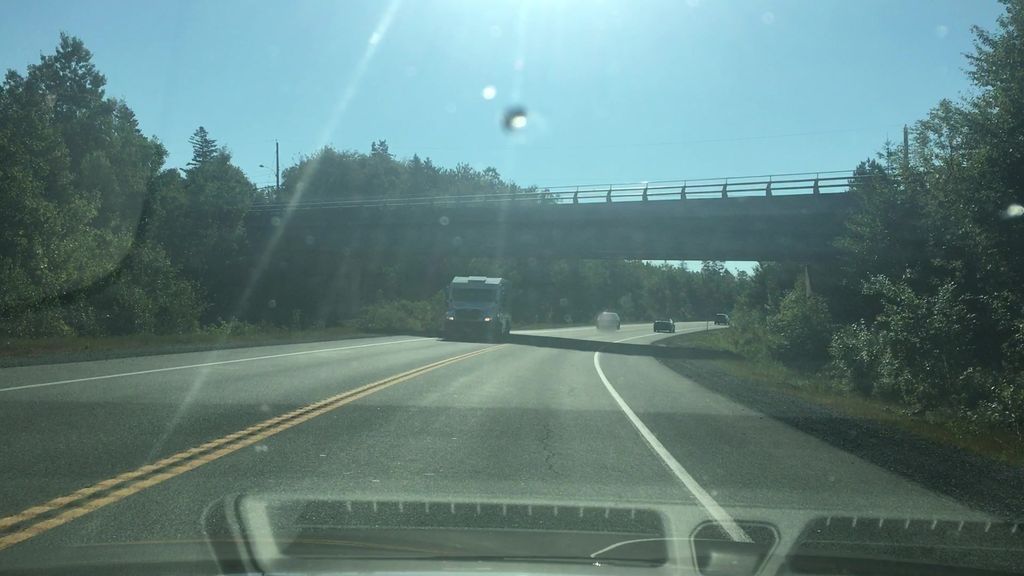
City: halifax